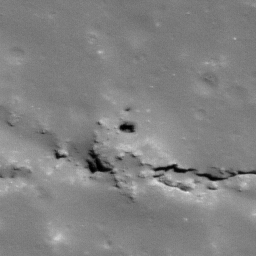
Pit: Jackson 4
Host crater: Jackson
Host type: impact_melt
Lunar coordinates: latitude 21.764, longitude 197.12